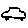
Label: car